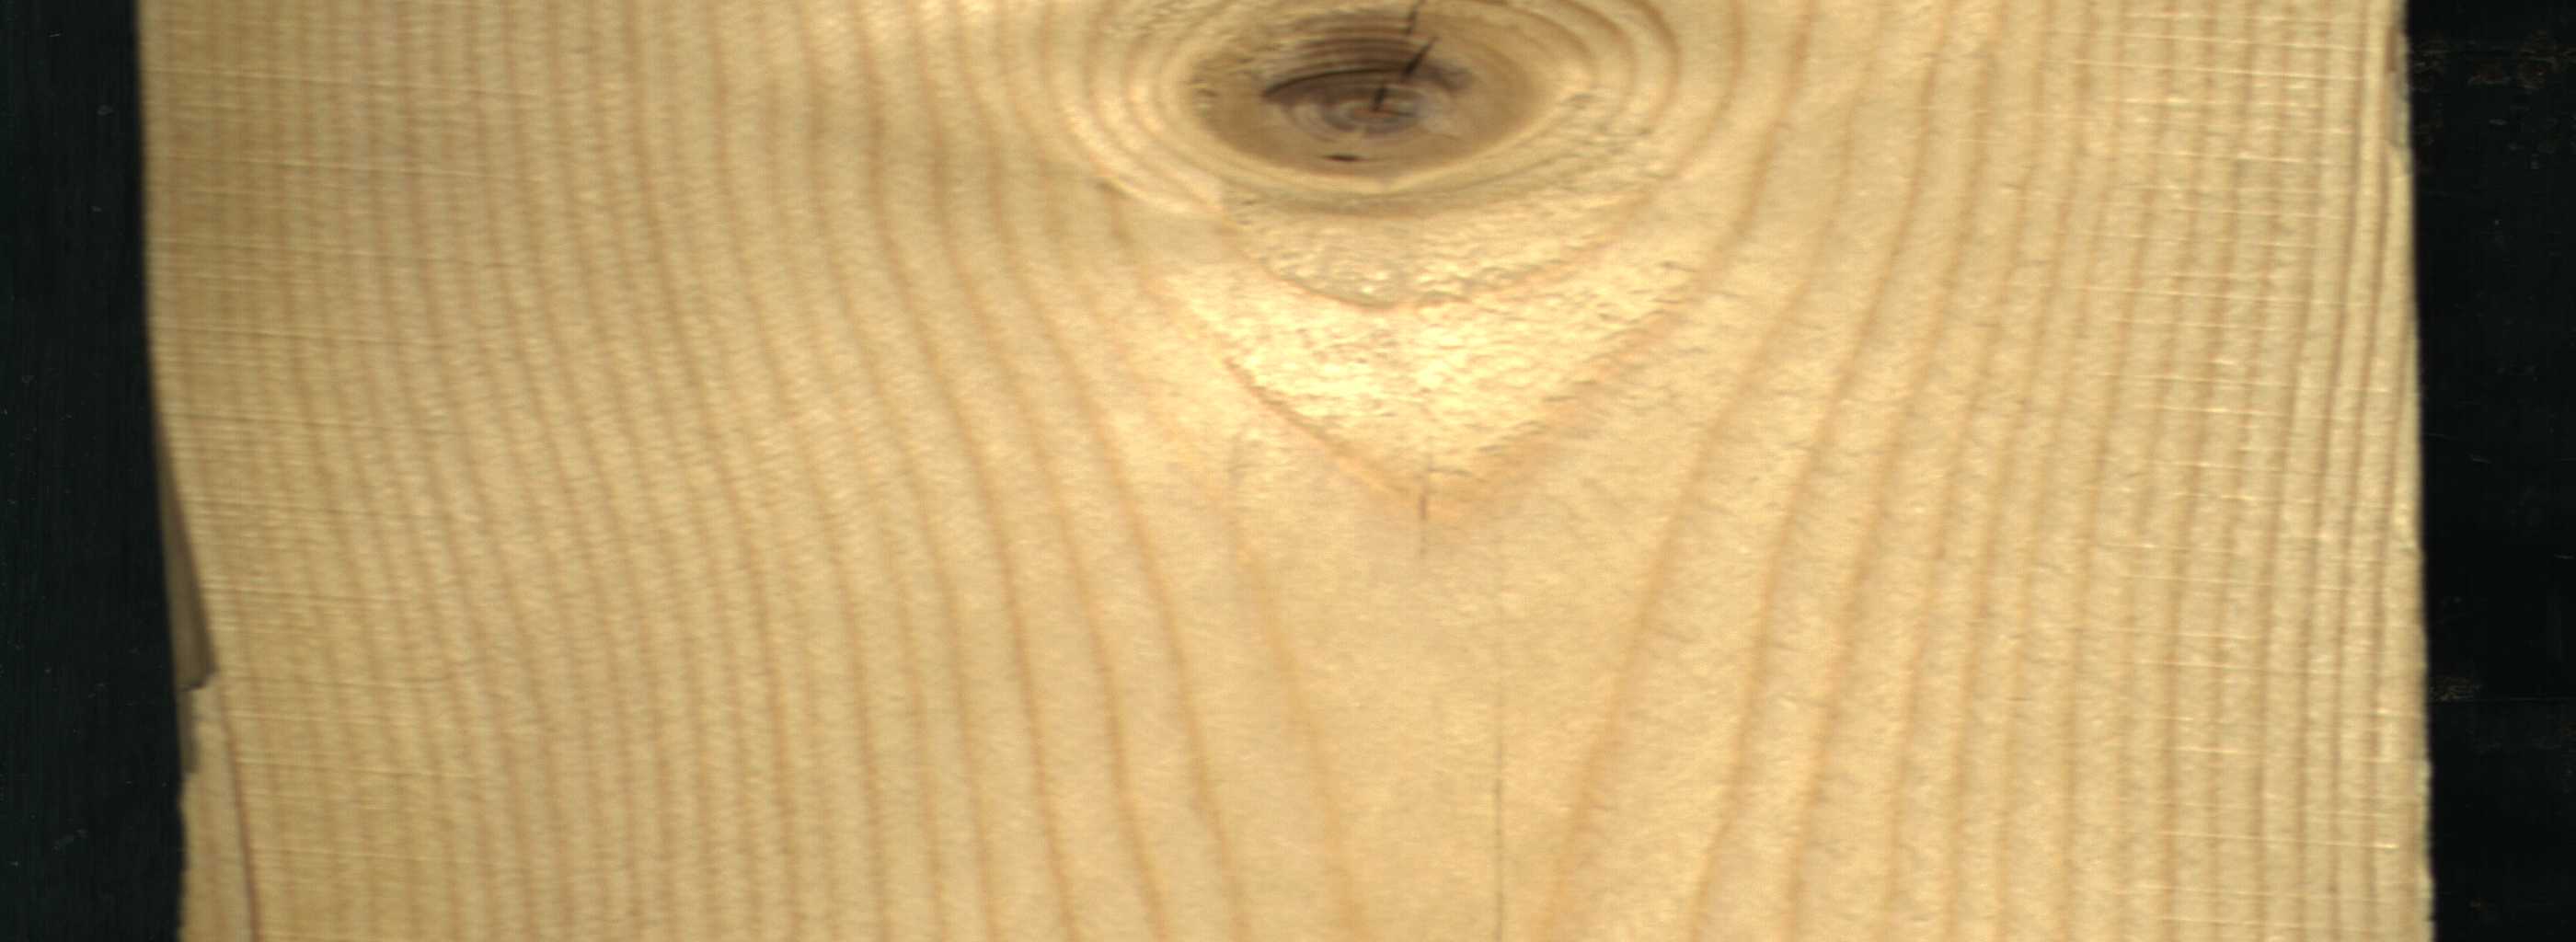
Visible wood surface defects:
Live_Knot